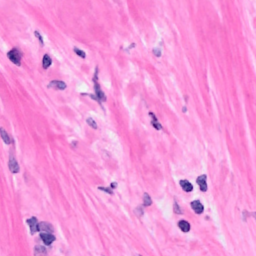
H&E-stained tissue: Breast